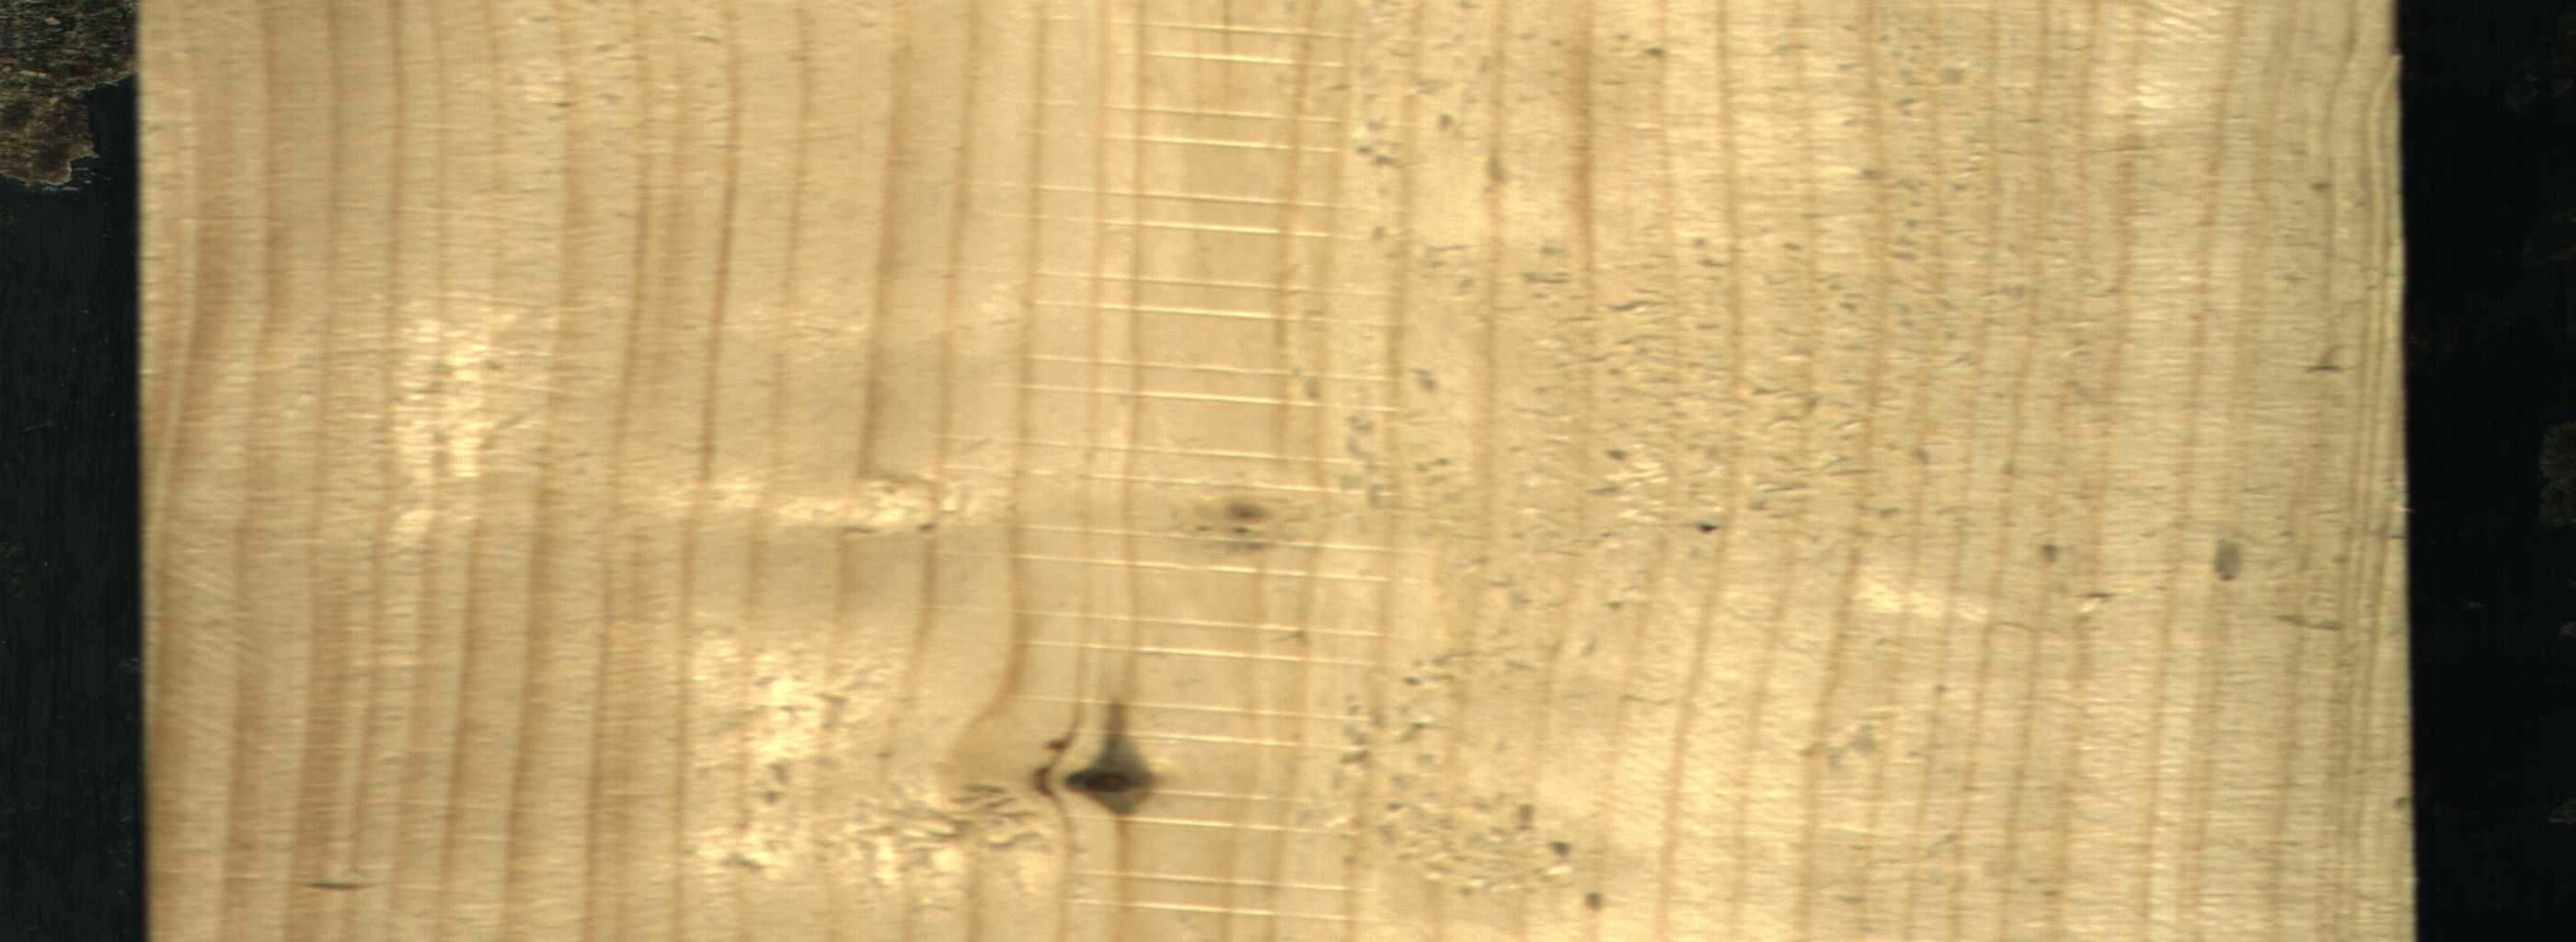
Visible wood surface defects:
Dead_Knot
Live_Knot